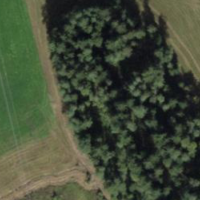
EUNIS habitat code: 43
Species observed at this site:
Menyanthes trifoliata